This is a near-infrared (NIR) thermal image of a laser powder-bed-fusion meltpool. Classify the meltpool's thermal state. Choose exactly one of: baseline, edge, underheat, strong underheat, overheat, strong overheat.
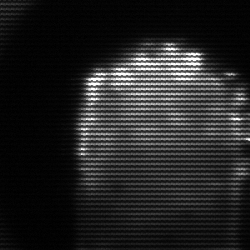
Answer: baseline